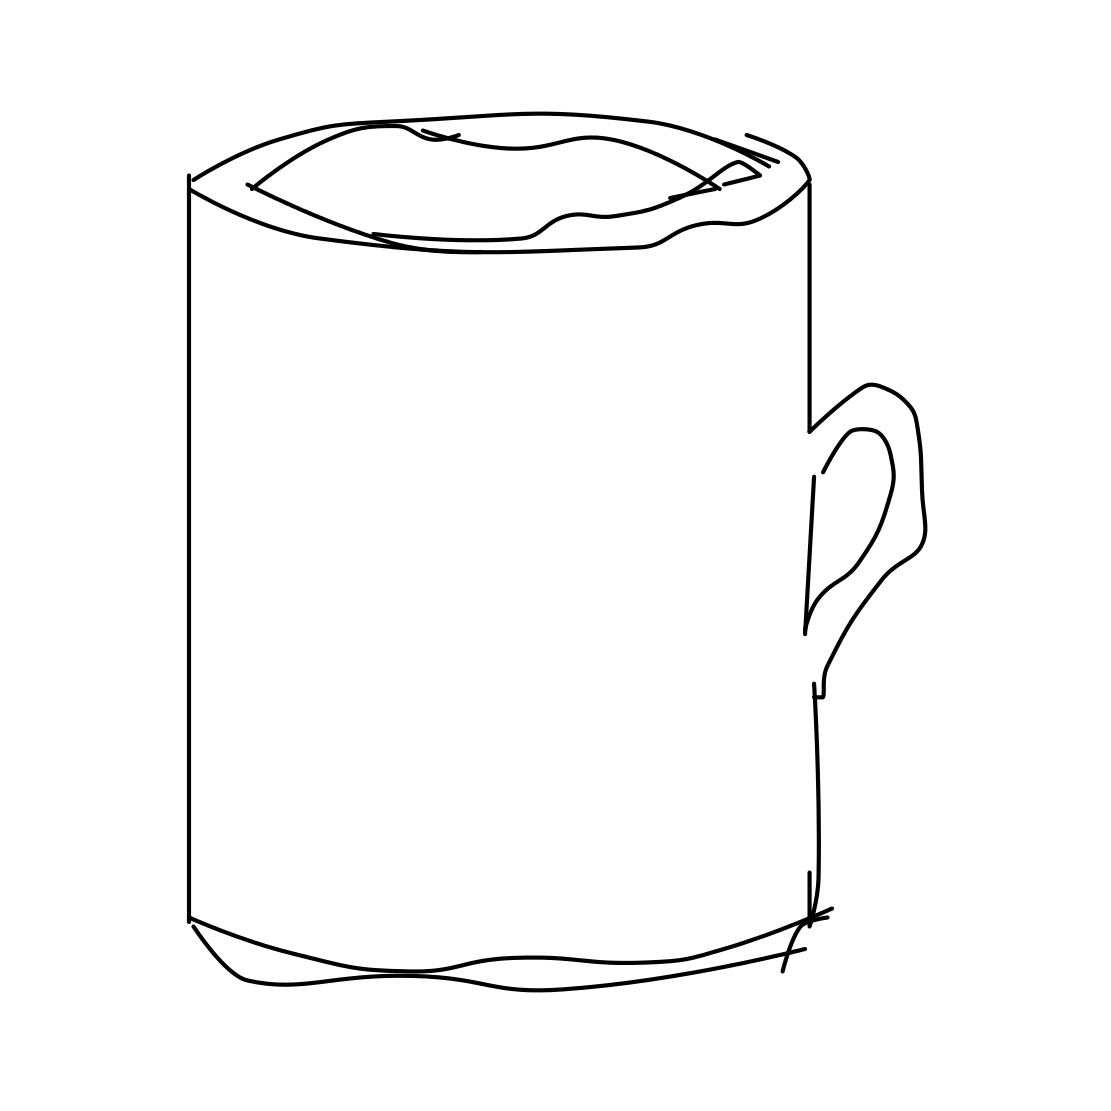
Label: cup